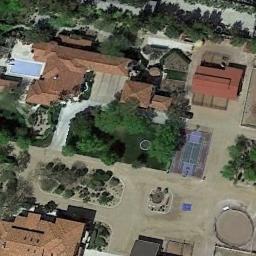
Label: residential